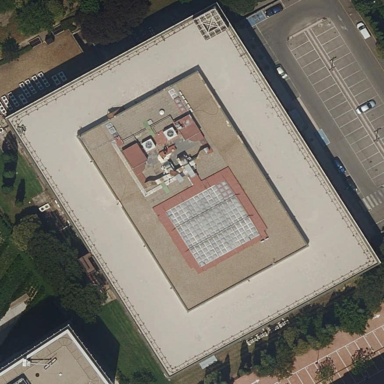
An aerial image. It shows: Public building.